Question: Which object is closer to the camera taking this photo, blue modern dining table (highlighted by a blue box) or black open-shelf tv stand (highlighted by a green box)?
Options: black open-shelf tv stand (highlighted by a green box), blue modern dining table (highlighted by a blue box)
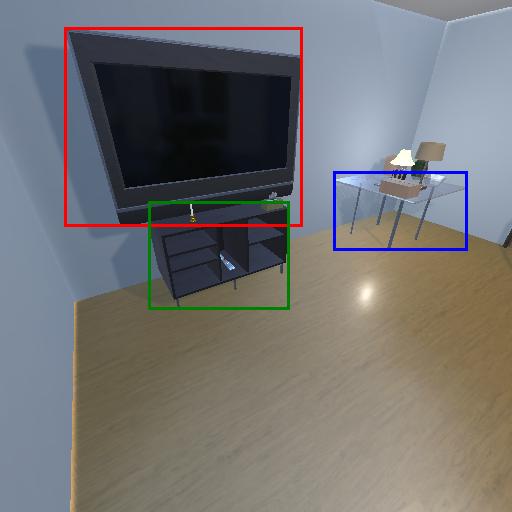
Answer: black open-shelf tv stand (highlighted by a green box)